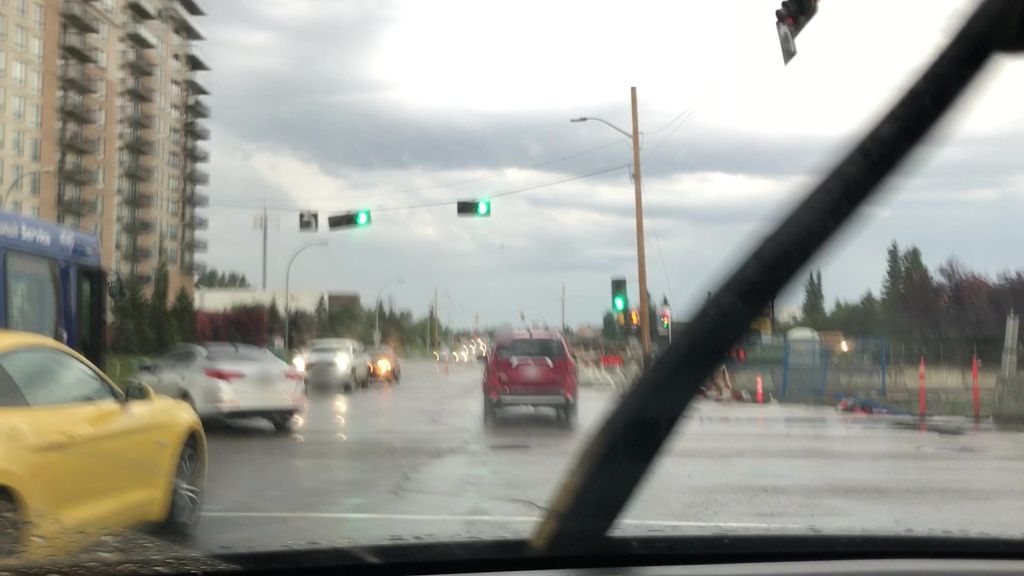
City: edmonton